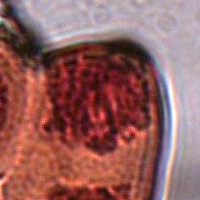
Label: telophase